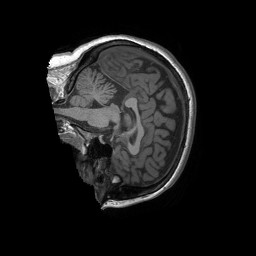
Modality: T1w
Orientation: sagittal
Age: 32
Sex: female